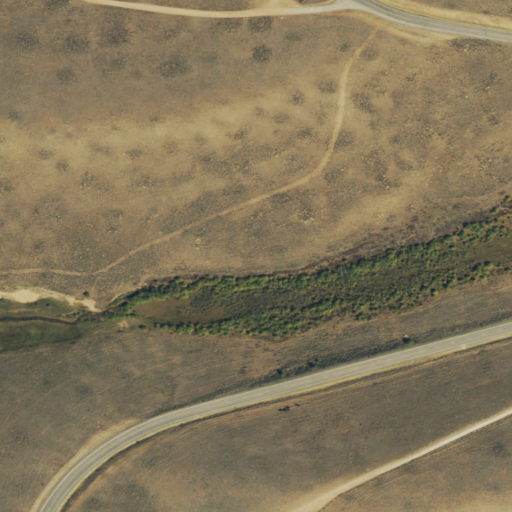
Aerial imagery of valley in Colorado named Bull Gulch containing shrub, open development, herbaceous wetlands, grassland, medium intensity development, low intensity development, and woody wetlands